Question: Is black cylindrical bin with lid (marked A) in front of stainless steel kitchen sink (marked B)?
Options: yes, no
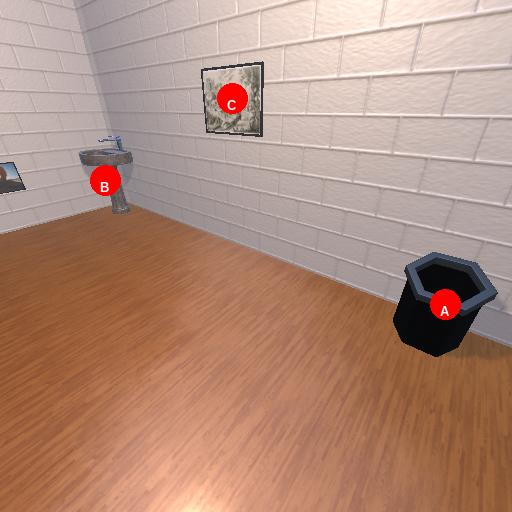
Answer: yes